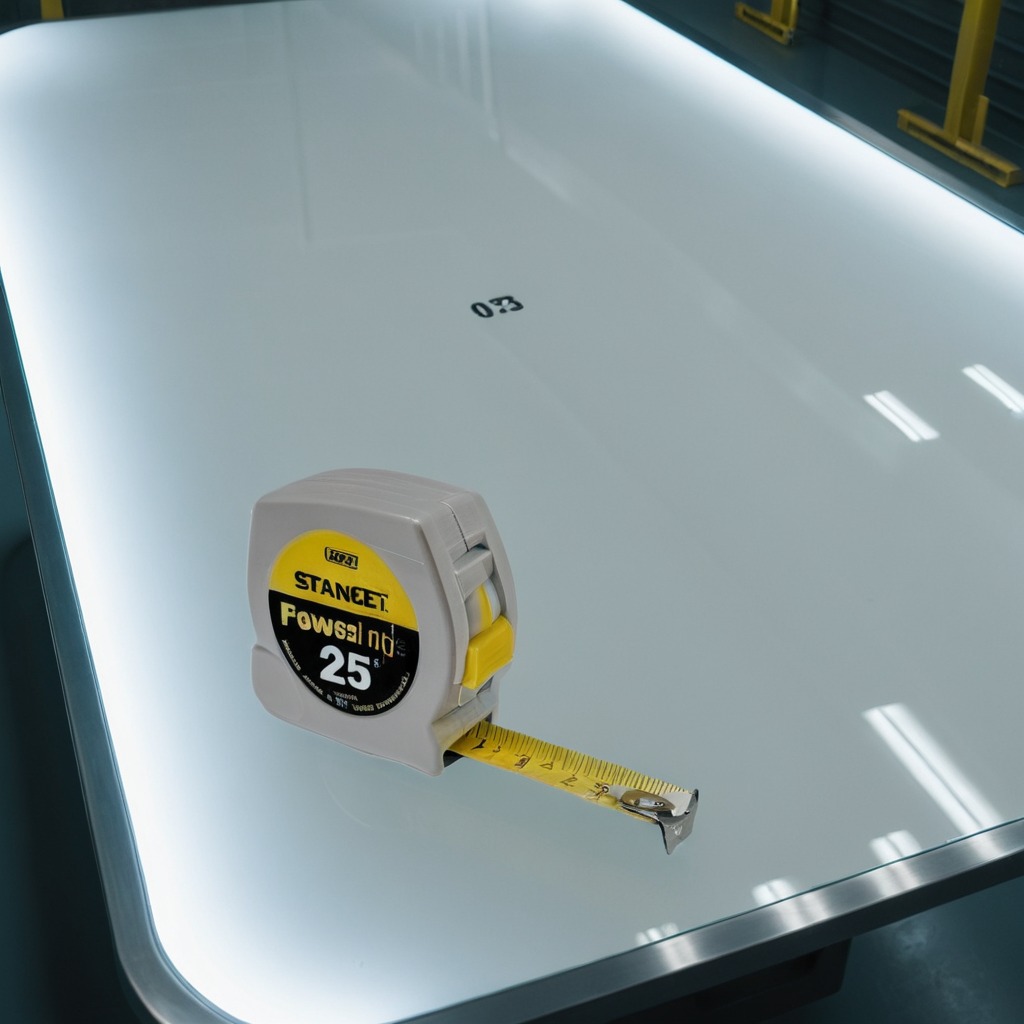
A measuring tape is lying on the table in the ship maintenance bay.